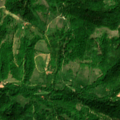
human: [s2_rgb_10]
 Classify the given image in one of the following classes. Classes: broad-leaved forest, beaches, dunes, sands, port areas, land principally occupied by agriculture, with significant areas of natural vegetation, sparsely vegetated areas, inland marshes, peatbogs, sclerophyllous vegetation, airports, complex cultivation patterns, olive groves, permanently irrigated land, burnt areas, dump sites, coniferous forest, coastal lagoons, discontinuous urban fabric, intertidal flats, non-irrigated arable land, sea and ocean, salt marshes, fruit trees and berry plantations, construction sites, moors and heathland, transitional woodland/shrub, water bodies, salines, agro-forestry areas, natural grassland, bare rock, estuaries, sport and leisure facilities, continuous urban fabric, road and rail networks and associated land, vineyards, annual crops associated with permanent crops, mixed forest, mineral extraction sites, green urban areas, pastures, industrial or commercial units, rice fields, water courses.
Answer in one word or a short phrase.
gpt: complex cultivation patterns, land principally occupied by agriculture, with significant areas of natural vegetation, broad-leaved forest